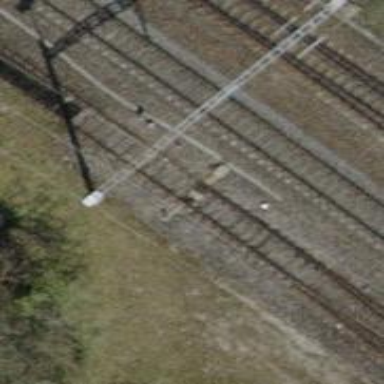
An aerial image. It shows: Railway switch.